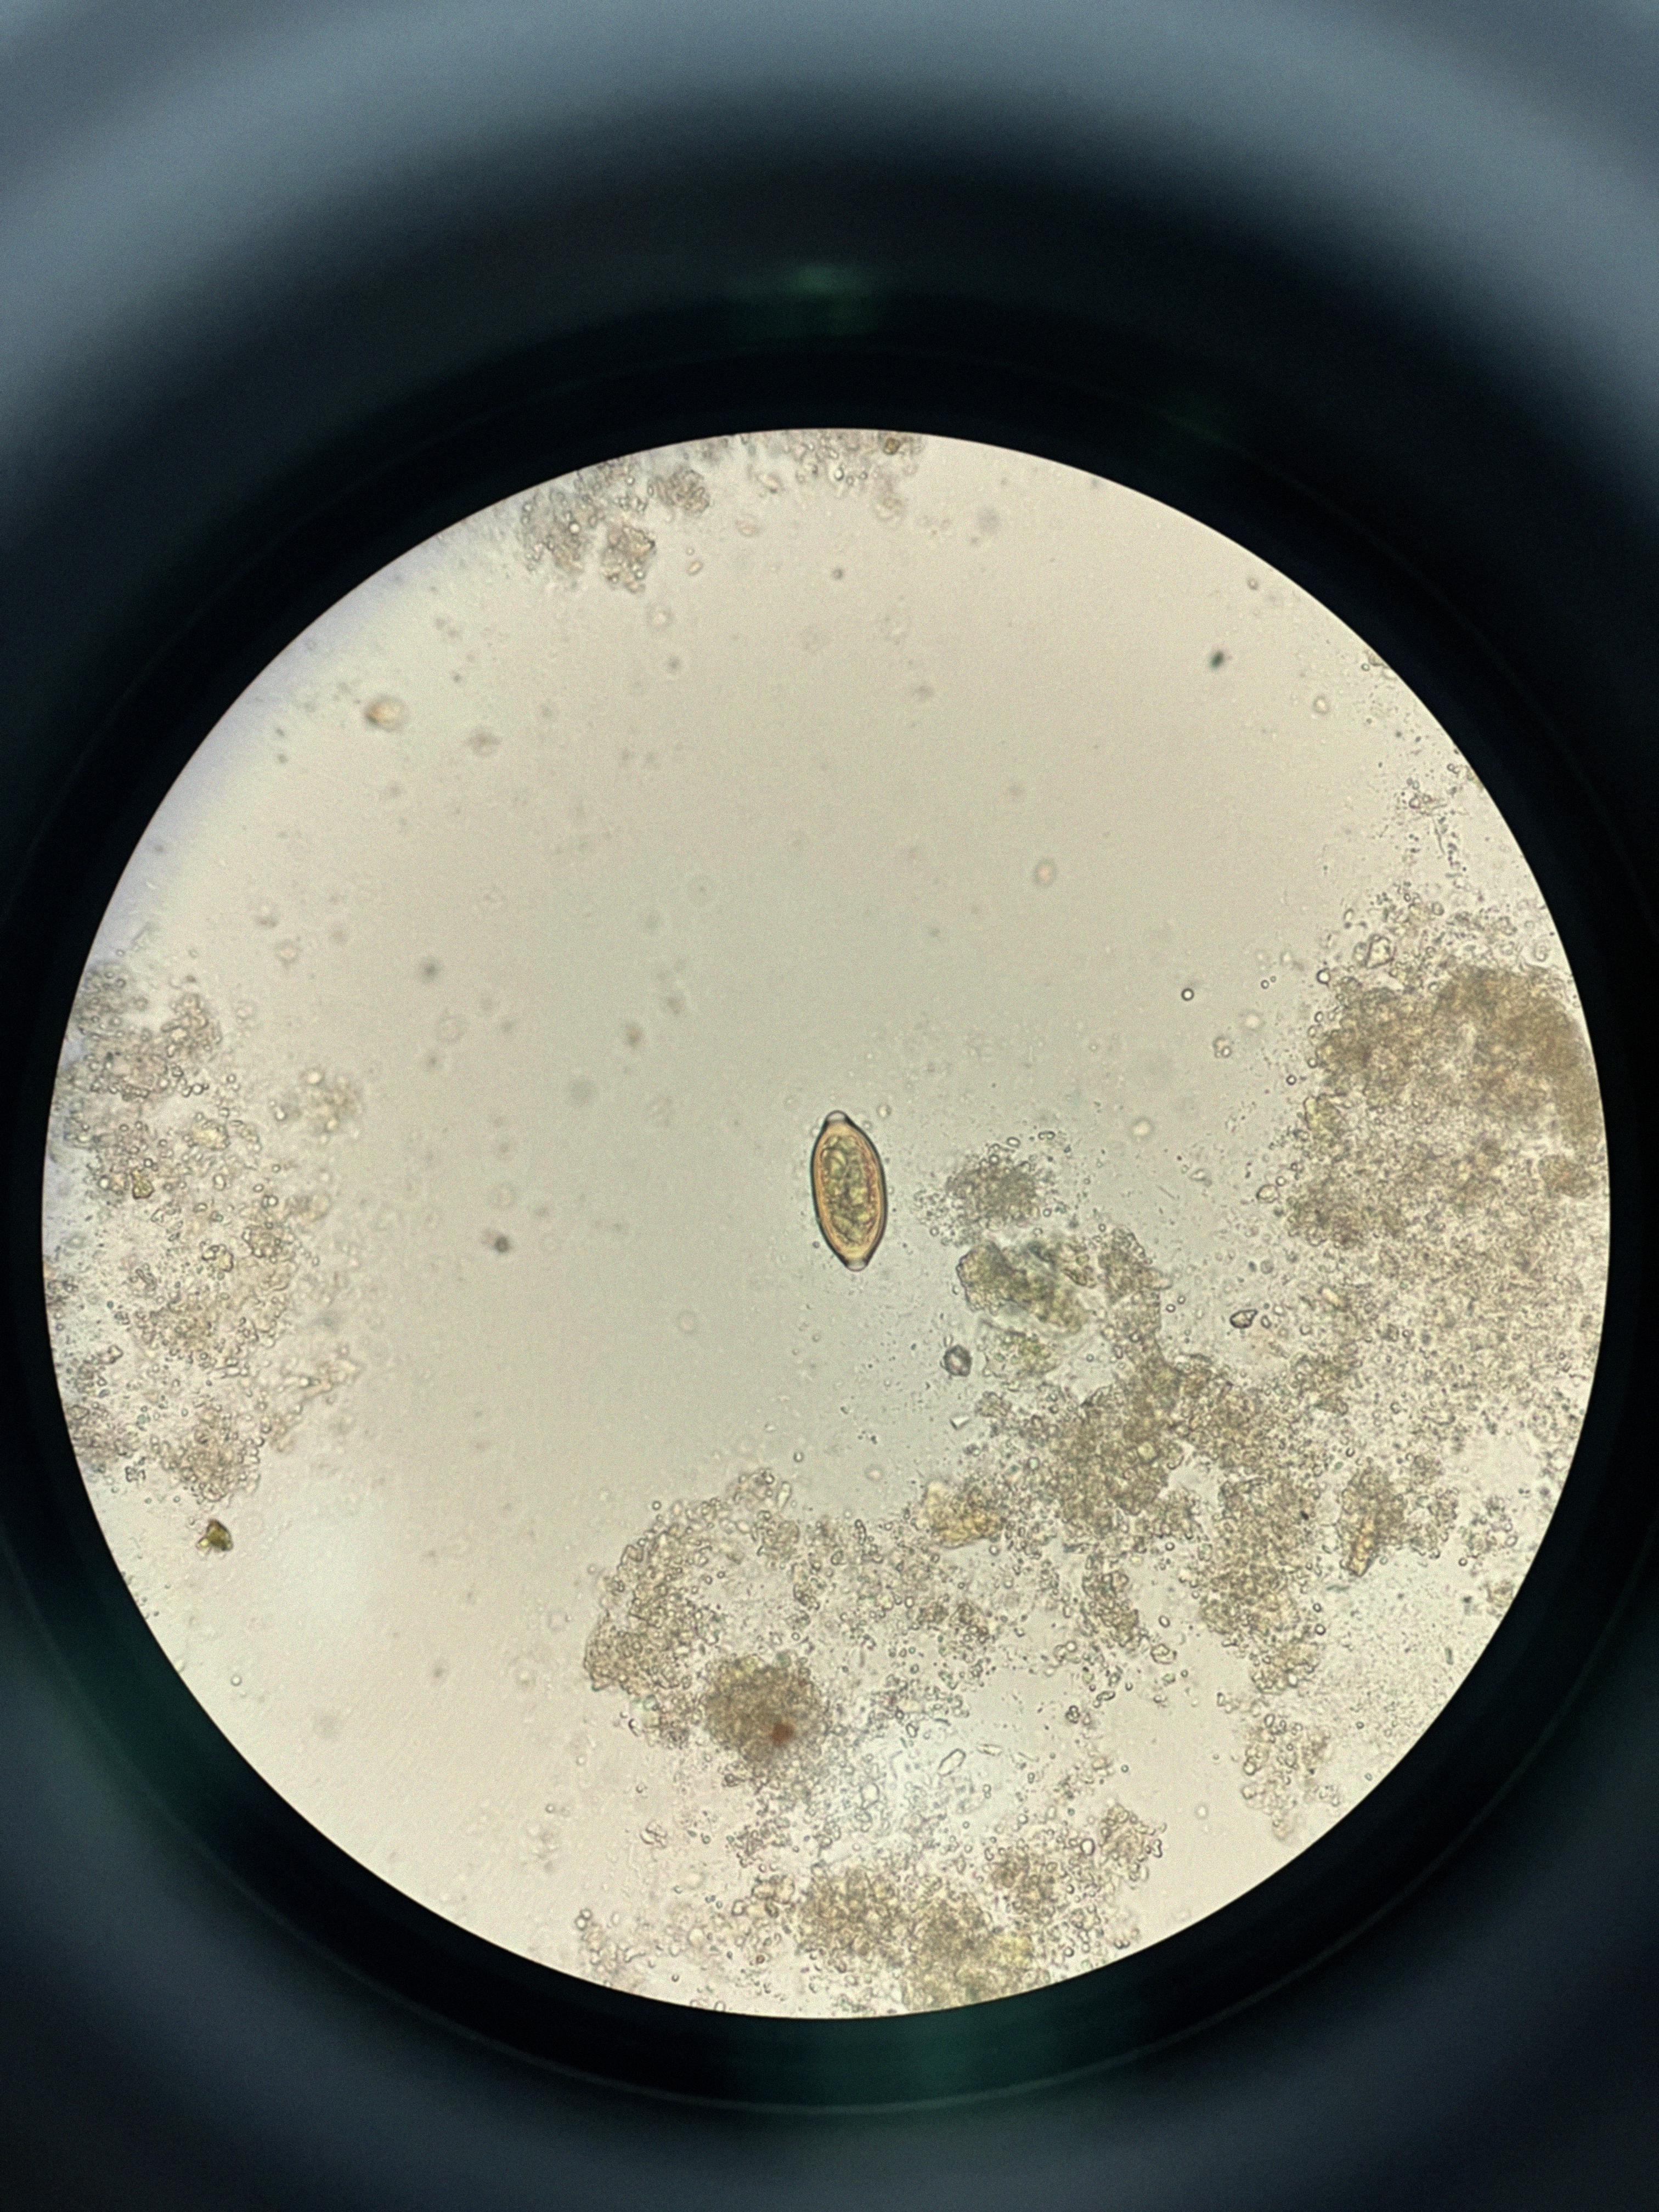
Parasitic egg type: Trichuris trichiura